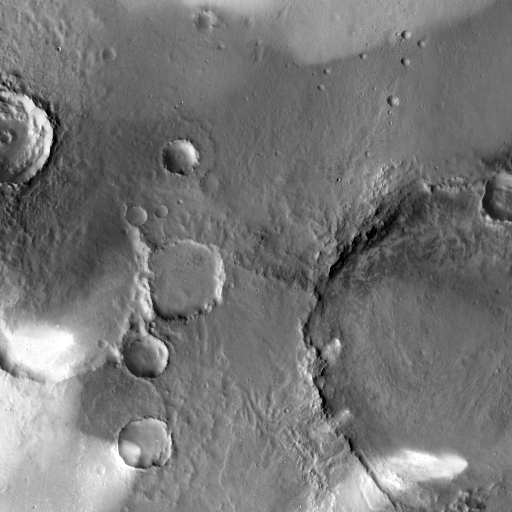
Crater classes present: Background, Other, Layered, Buried, Secondary